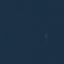
Land use / land cover class: SeaLake